Field crop: maize
Growth stage: 2
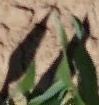
Species: maize